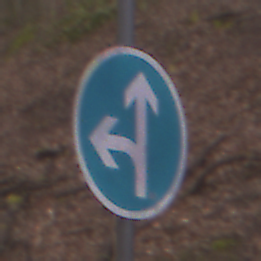
Verkehrszeichen: VorgeschriebeneFahrtrichtungGeradeausOderLinks
Umgebung: Outdoor, Nature
Tageszeit: Midday
Wetter: Overcast
Licht: Natural
Jahreszeit: Autumn
Kontrast: LowContrast